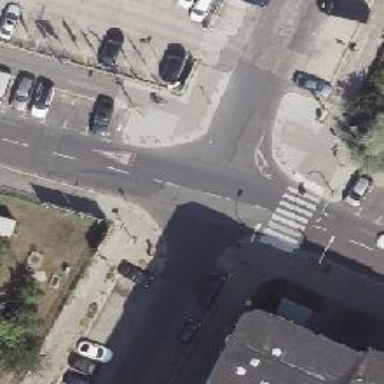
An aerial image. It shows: Unmarked road crossing with kerb extensions on both sides.